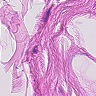
Metastatic tissue present: no